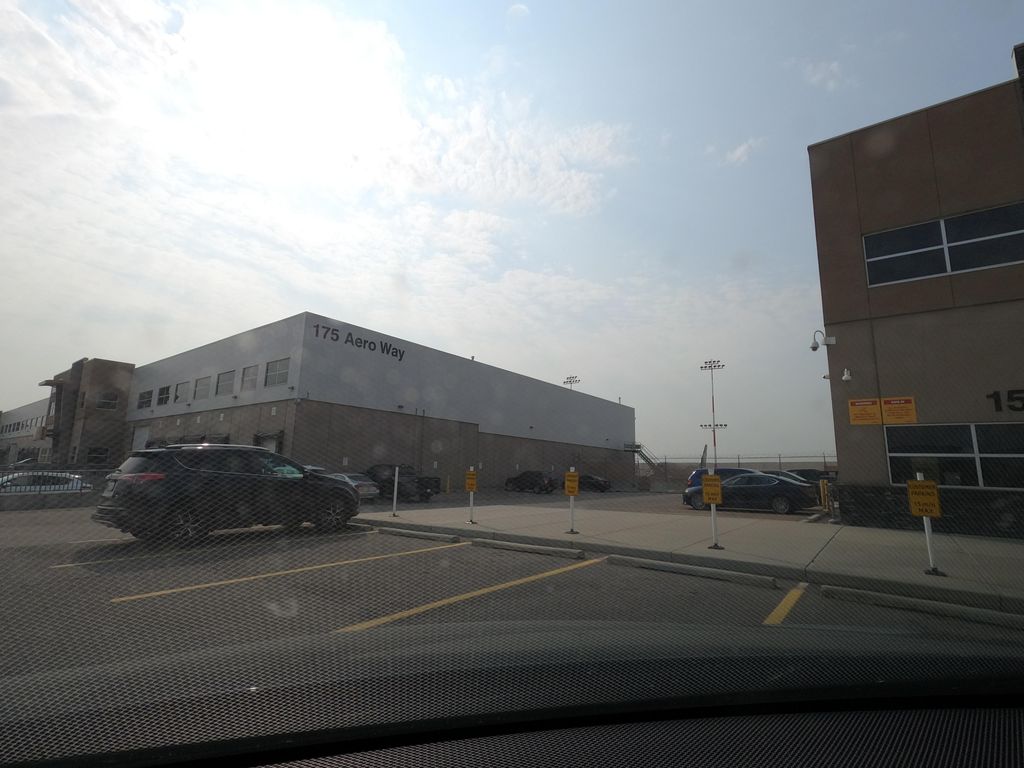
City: calgary